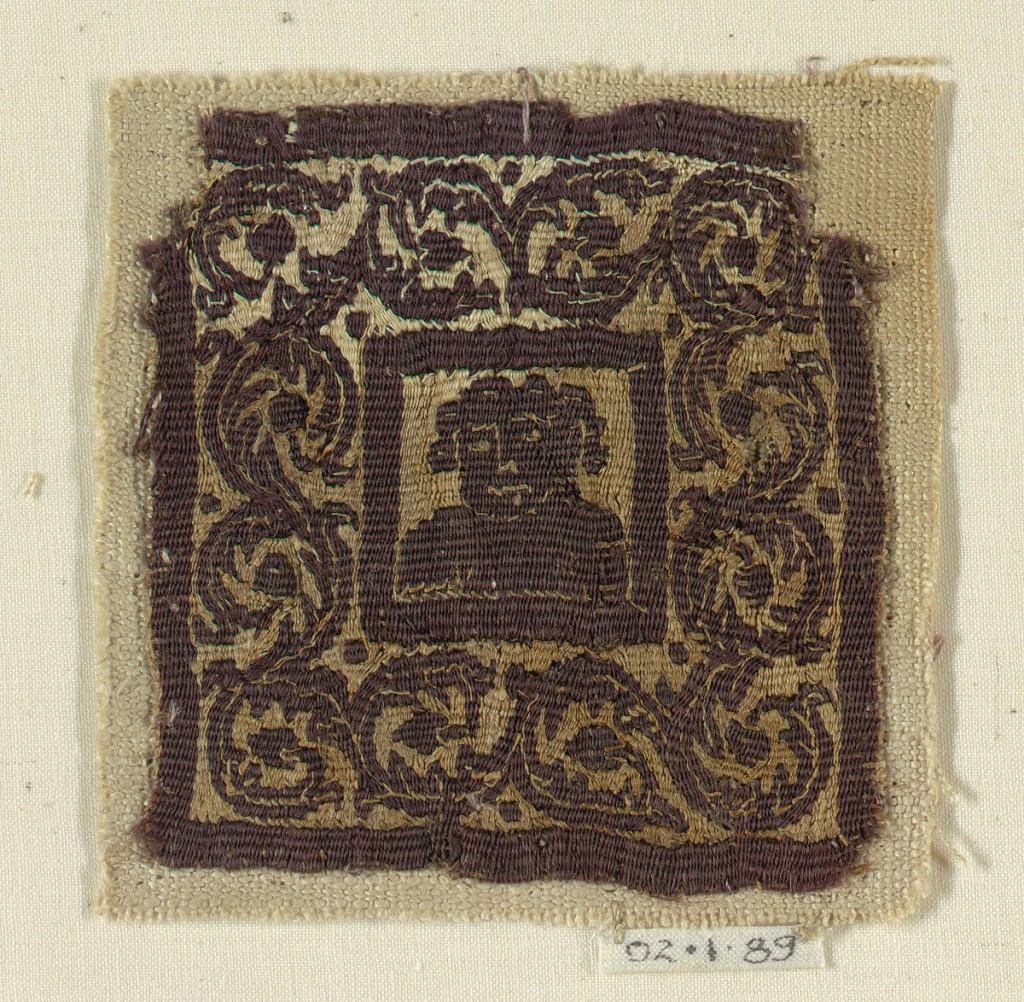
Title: Square
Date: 3rd–4th century
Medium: Warp; S-spun linen. Weft; S-spun linen, S-spun wool Technique:slit tapestry woven with supplementary weft wrapping
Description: Bust of a human figure within a square in a wide border of curving vines.